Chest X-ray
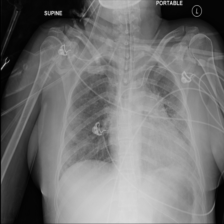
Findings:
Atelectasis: negative
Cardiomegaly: negative
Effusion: negative
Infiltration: negative
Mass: negative
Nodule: negative
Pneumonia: negative
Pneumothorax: negative
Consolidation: negative
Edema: negative
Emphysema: negative
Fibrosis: negative
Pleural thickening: negative
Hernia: negative